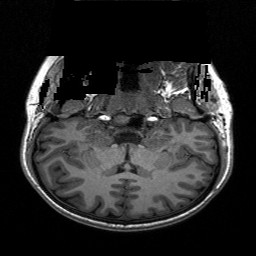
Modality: T1w
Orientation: sagittal
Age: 18
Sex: female
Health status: healthy
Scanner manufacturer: siemens
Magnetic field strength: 3 T
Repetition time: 3.2 s